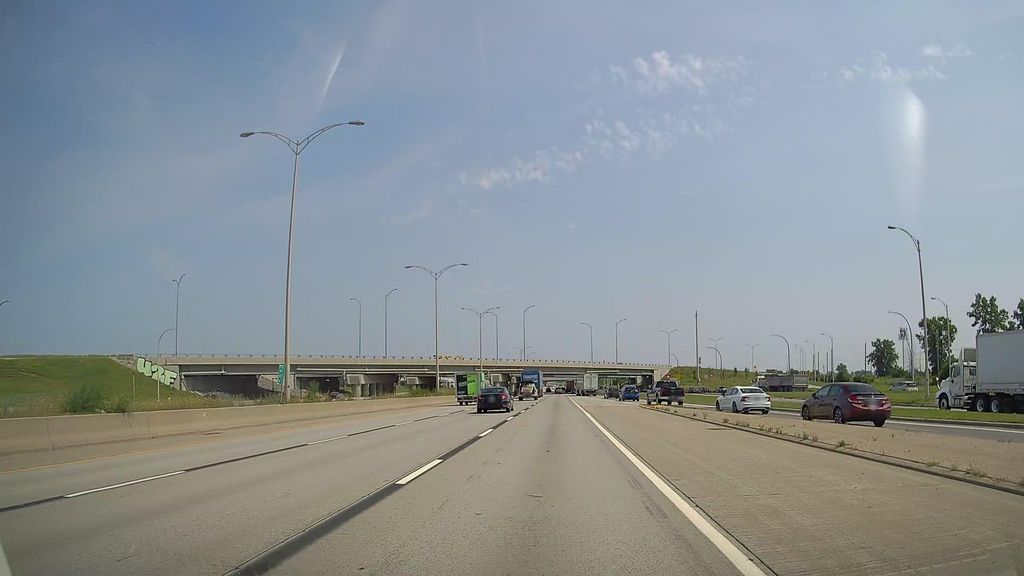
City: montreal